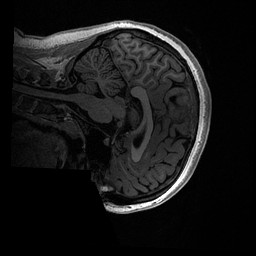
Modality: T1w
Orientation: sagittal
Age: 18
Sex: female
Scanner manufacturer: ge
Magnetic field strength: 3 T
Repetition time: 0.006952 s
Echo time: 0.00292 s